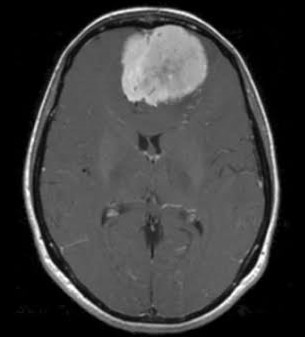
Label: meningioma